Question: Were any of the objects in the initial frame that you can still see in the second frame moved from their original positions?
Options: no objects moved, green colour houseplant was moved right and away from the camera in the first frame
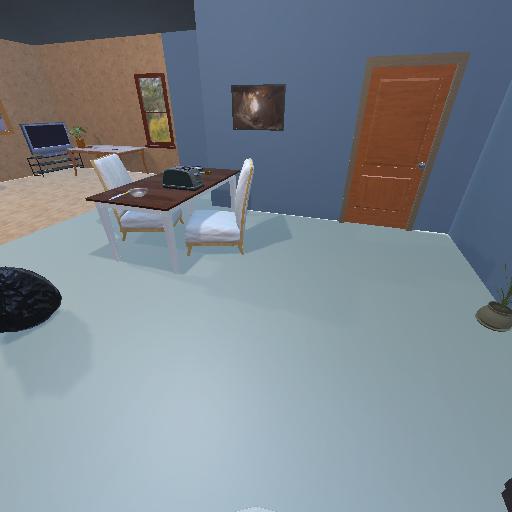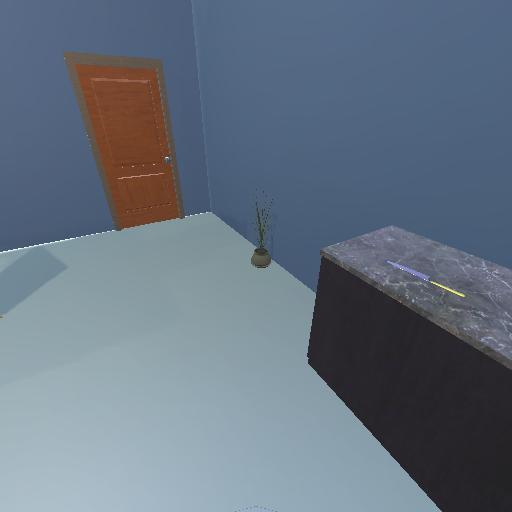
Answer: no objects moved